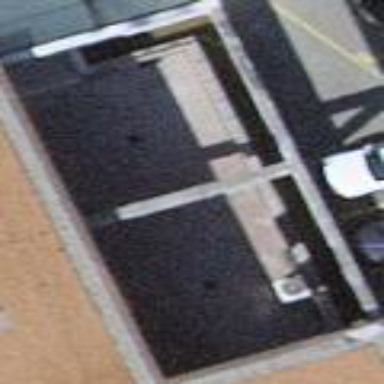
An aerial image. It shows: Building with flat roof.